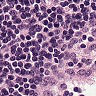
Metastatic tissue present: no